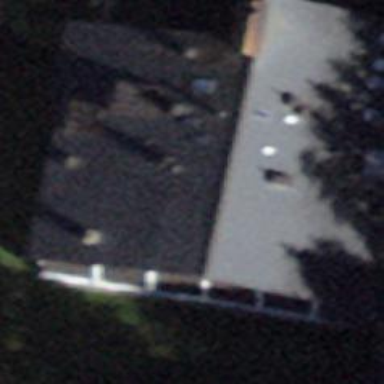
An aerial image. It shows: Hotel.